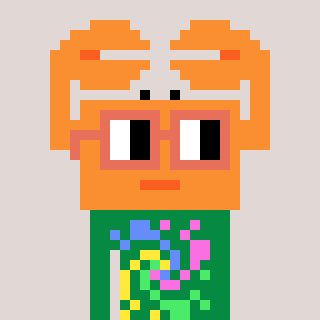
a pixel art character with square orange glasses, a crab-shaped head and a green-colored body on a warm background